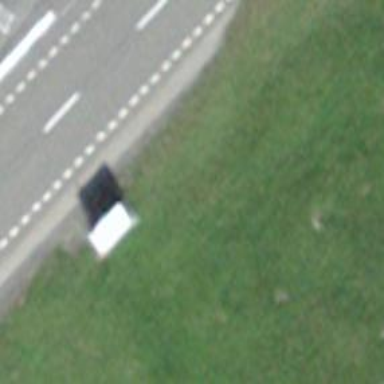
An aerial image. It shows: Bus stop with shelter. It is platform for public transport.